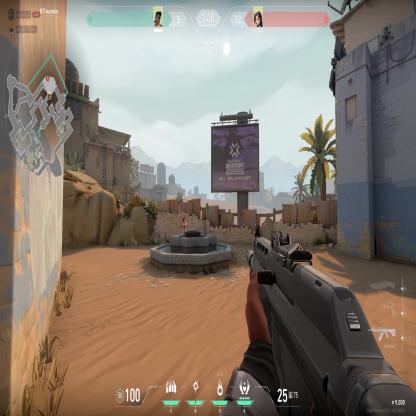
Label: enemy